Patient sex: M
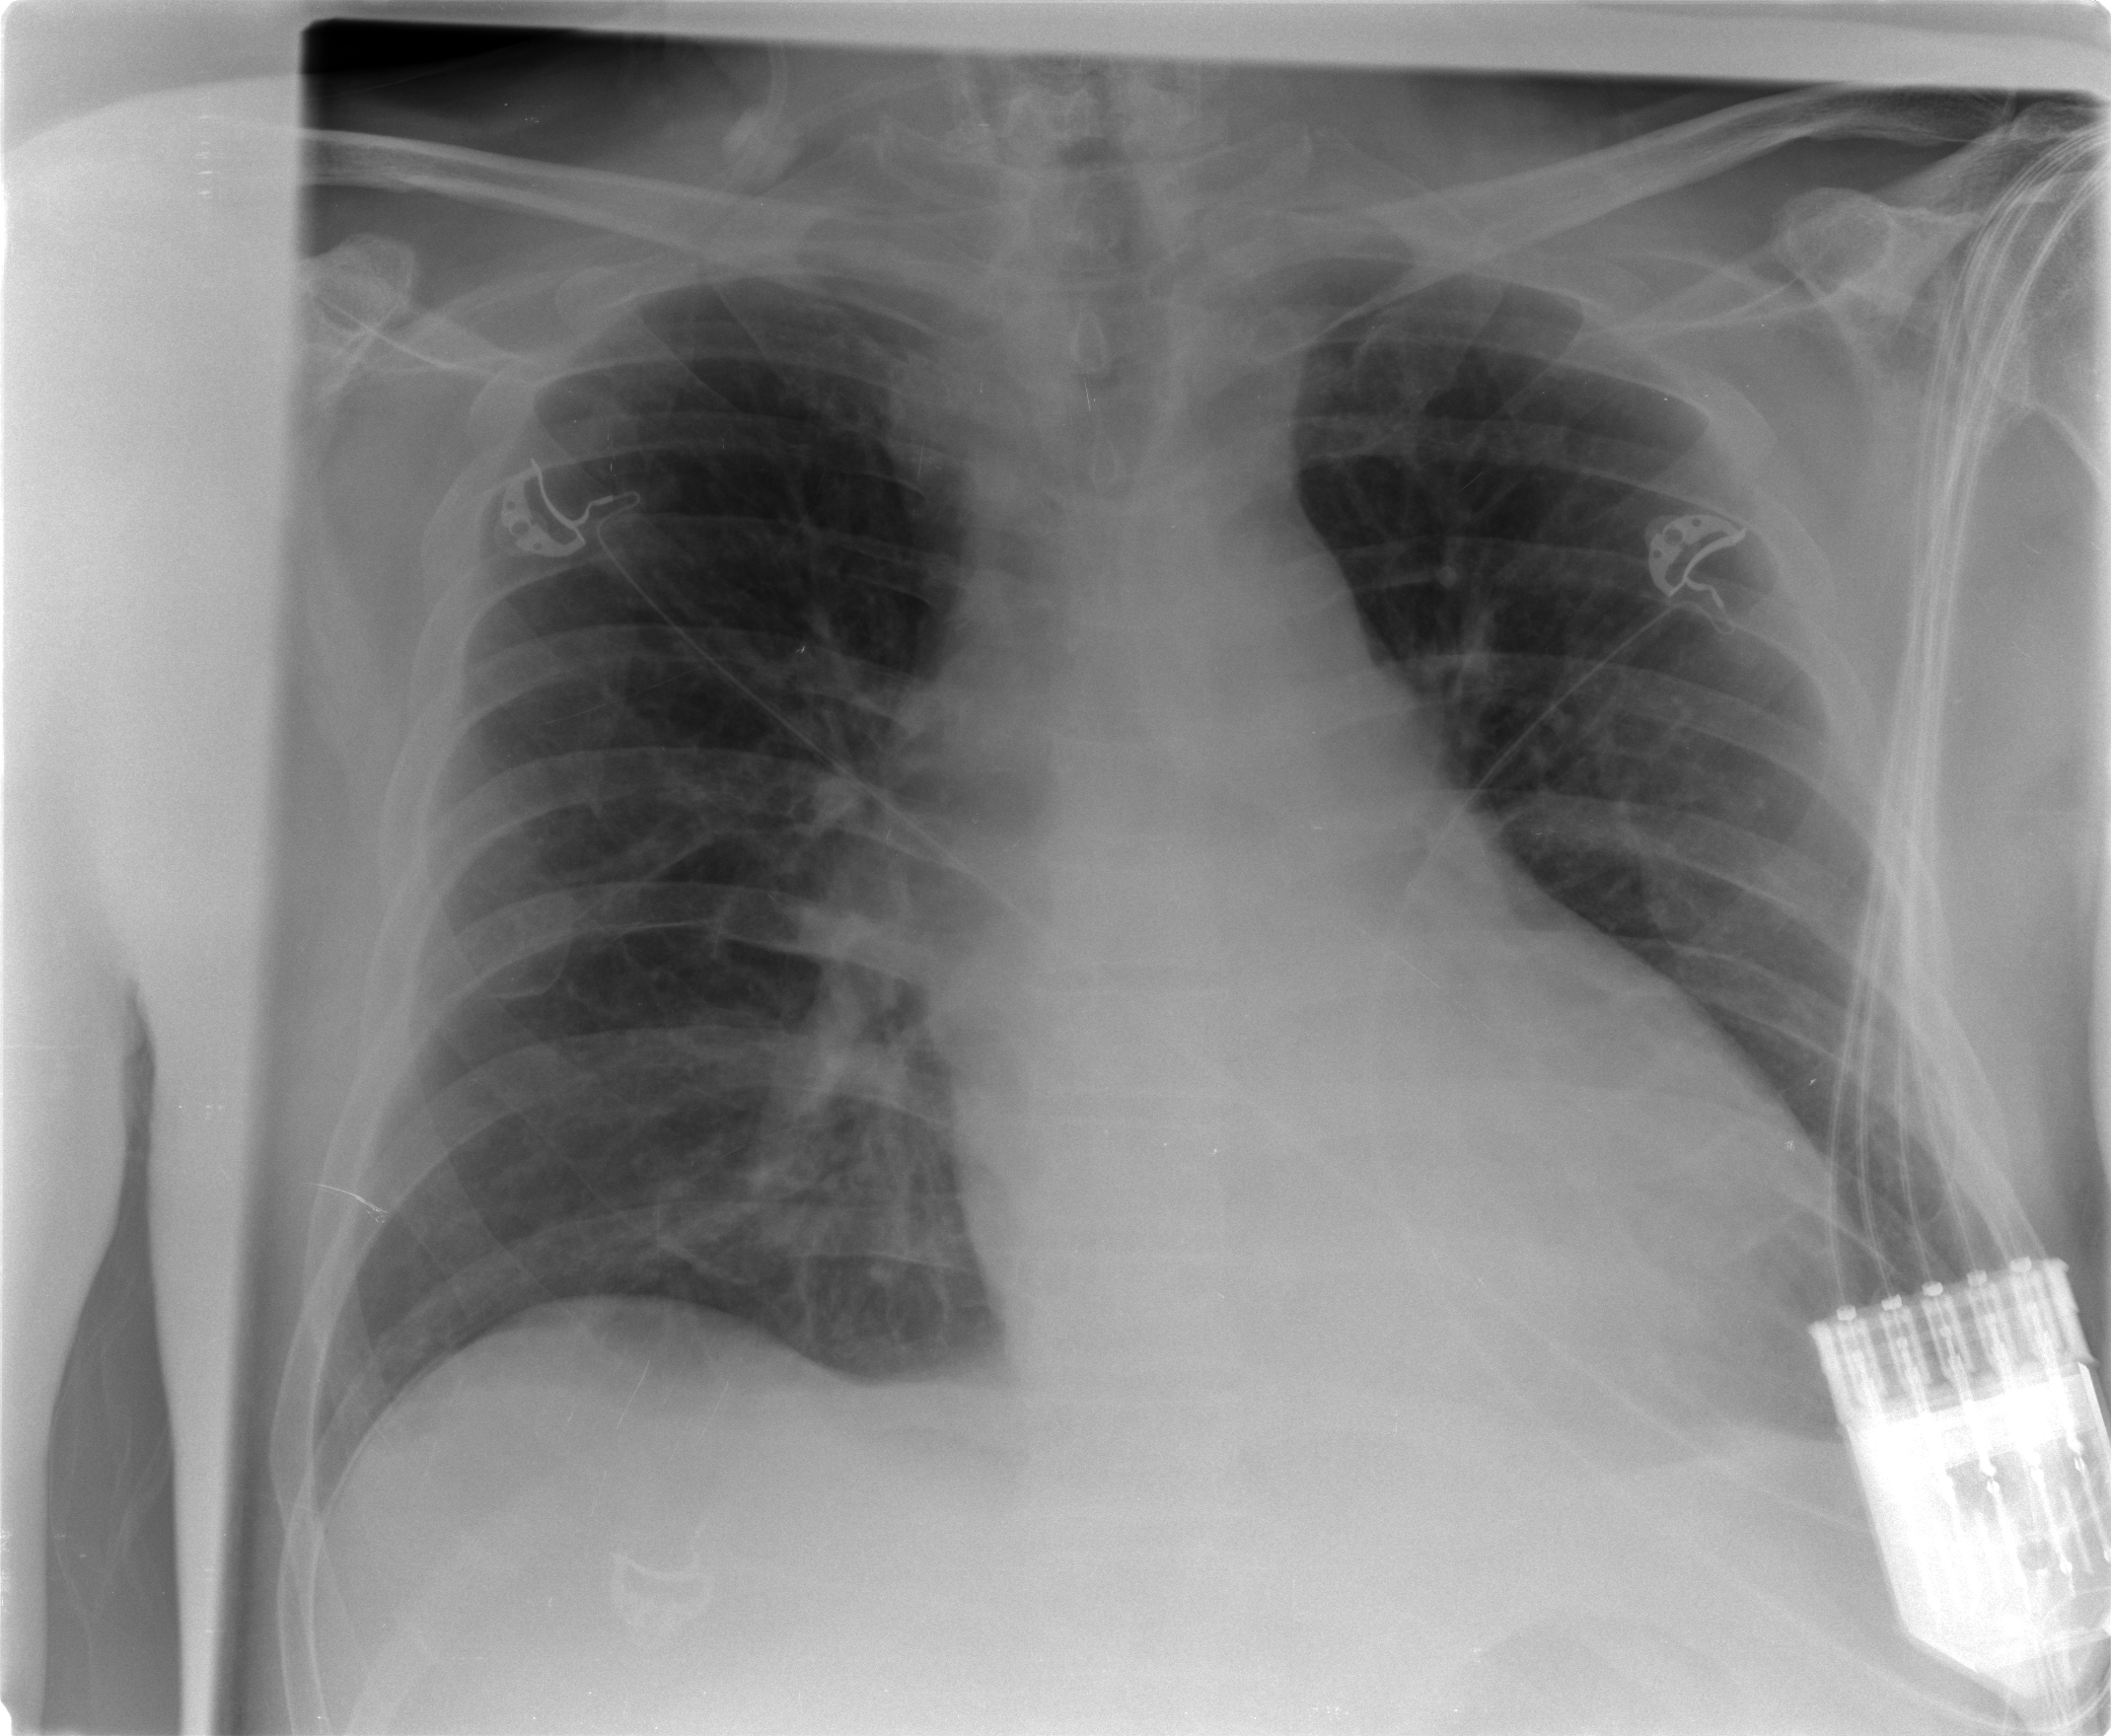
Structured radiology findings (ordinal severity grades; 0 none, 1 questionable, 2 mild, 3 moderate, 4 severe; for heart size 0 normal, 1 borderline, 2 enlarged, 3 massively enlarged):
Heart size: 0
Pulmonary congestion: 0
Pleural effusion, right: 0
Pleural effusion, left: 0
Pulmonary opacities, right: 0
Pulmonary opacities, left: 0
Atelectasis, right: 2
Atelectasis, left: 2